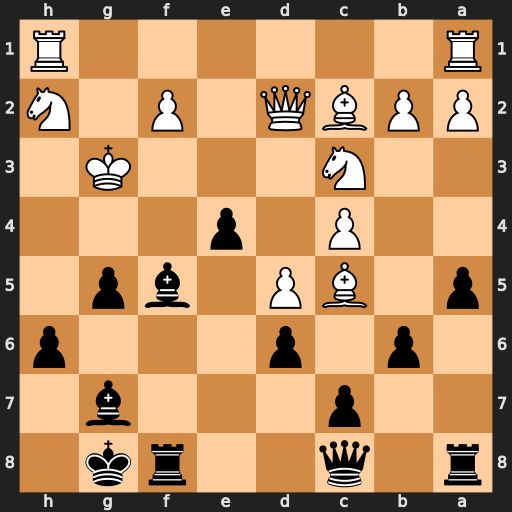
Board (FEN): r1q2rk1/2p3b1/1p1p3p/p1BP1bp1/2P1p3/2N3K1/PPBQ1P1N/R6R
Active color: b
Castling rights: -
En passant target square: -
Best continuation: Bh3 Bxe4 Be5+